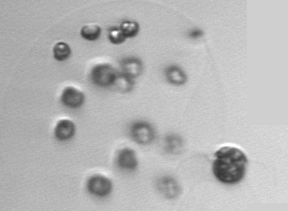
Label: Phaeocystis